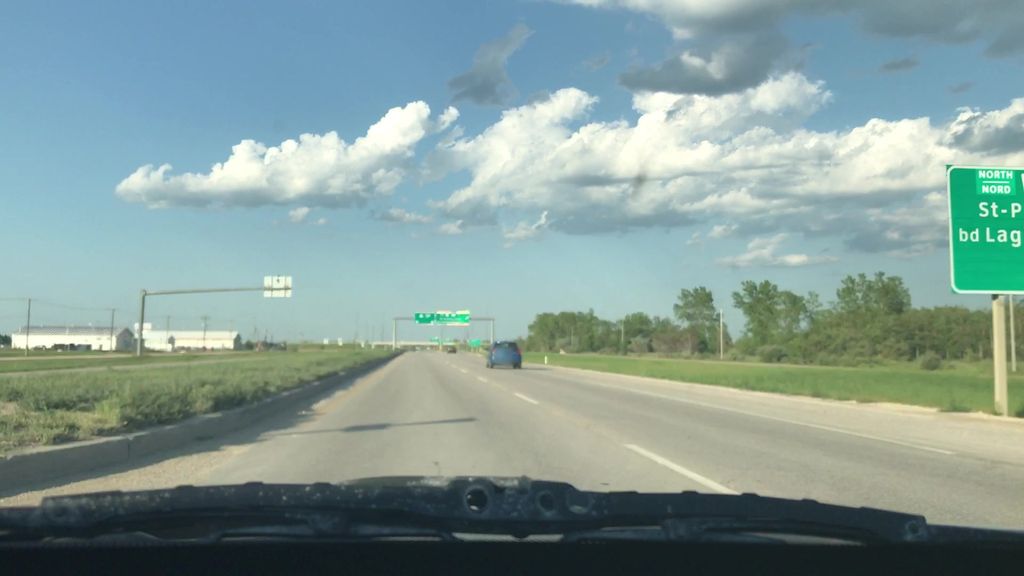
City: winnipeg